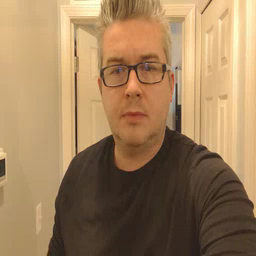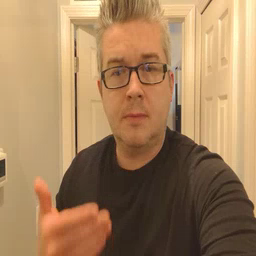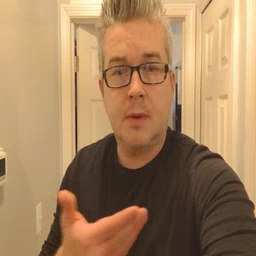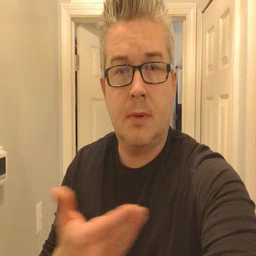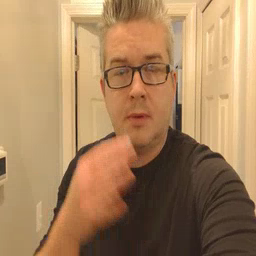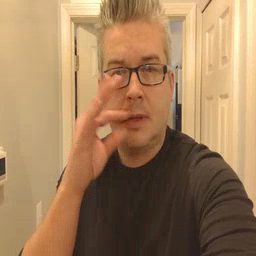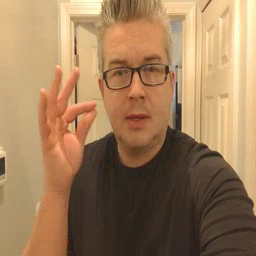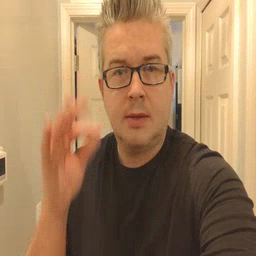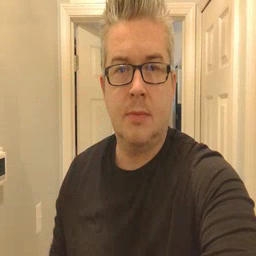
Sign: kitty